Question: How do I add an icon as the placeholder text inside an input field?
The icon is placed outside of the input field. I tried moving it using padding and margin, but I can't seem to position it exactly where I want it.

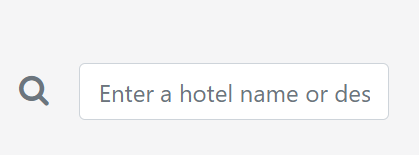
Answer: If you are using bootstrap4/bootstrap5 you can do easily
'''
<link href="https://maxcdn.bootstrapcdn.com/bootstrap/4.5.2/css/bootstrap.min.css" rel="stylesheet"/>
<script src="https://ajax.googleapis.com/ajax/libs/jquery/3.5.1/jquery.min.js"></script>
<script src="https://cdnjs.cloudflare.com/ajax/libs/popper.js/1.16.0/umd/popper.min.js"></script>
<script src="https://maxcdn.bootstrapcdn.com/bootstrap/4.5.2/js/bootstrap.min.js"></script>
<link rel="stylesheet" href="https://use.fontawesome.com/releases/v5.7.0/css/all.css" integrity="sha384-lZN37f5QGtY3VHgisS14W3ExzMWZxybE1SJSEsQp9S+oqd12jhcu+A56Ebc1zFSJ" crossorigin="anonymous">
<div class="container">
<div class="input-group">
<div class="input-group-prepend">
<div class="input-group-text">
<i class="fas fa-search"></i>
</div>
</div>
<input type="text" placeholder="search here" class="form-control" name="search" />
</div>
</div>
'''
Check this